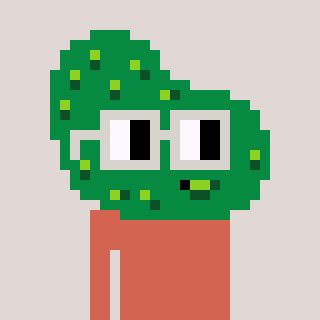
a pixel art character with square light gray glasses, a pickle-shaped head and a peachy-colored body on a warm background